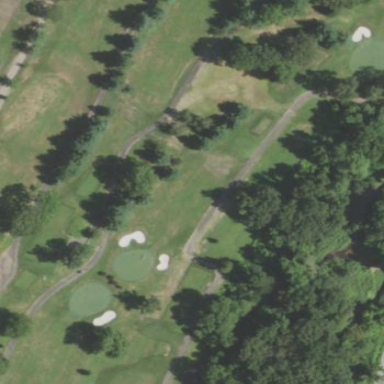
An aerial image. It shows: Grassy area designated as golf fairway.